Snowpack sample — Buffalo Mountain, Silverthorne, Colorado, USA (2/22/26, 2:02 PM MST)
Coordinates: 39.622, -106.113
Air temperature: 33 °F
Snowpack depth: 63 cm
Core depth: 30 cm
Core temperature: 24.8 °F
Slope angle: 11°, slope face: 116°
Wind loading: low
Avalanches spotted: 0
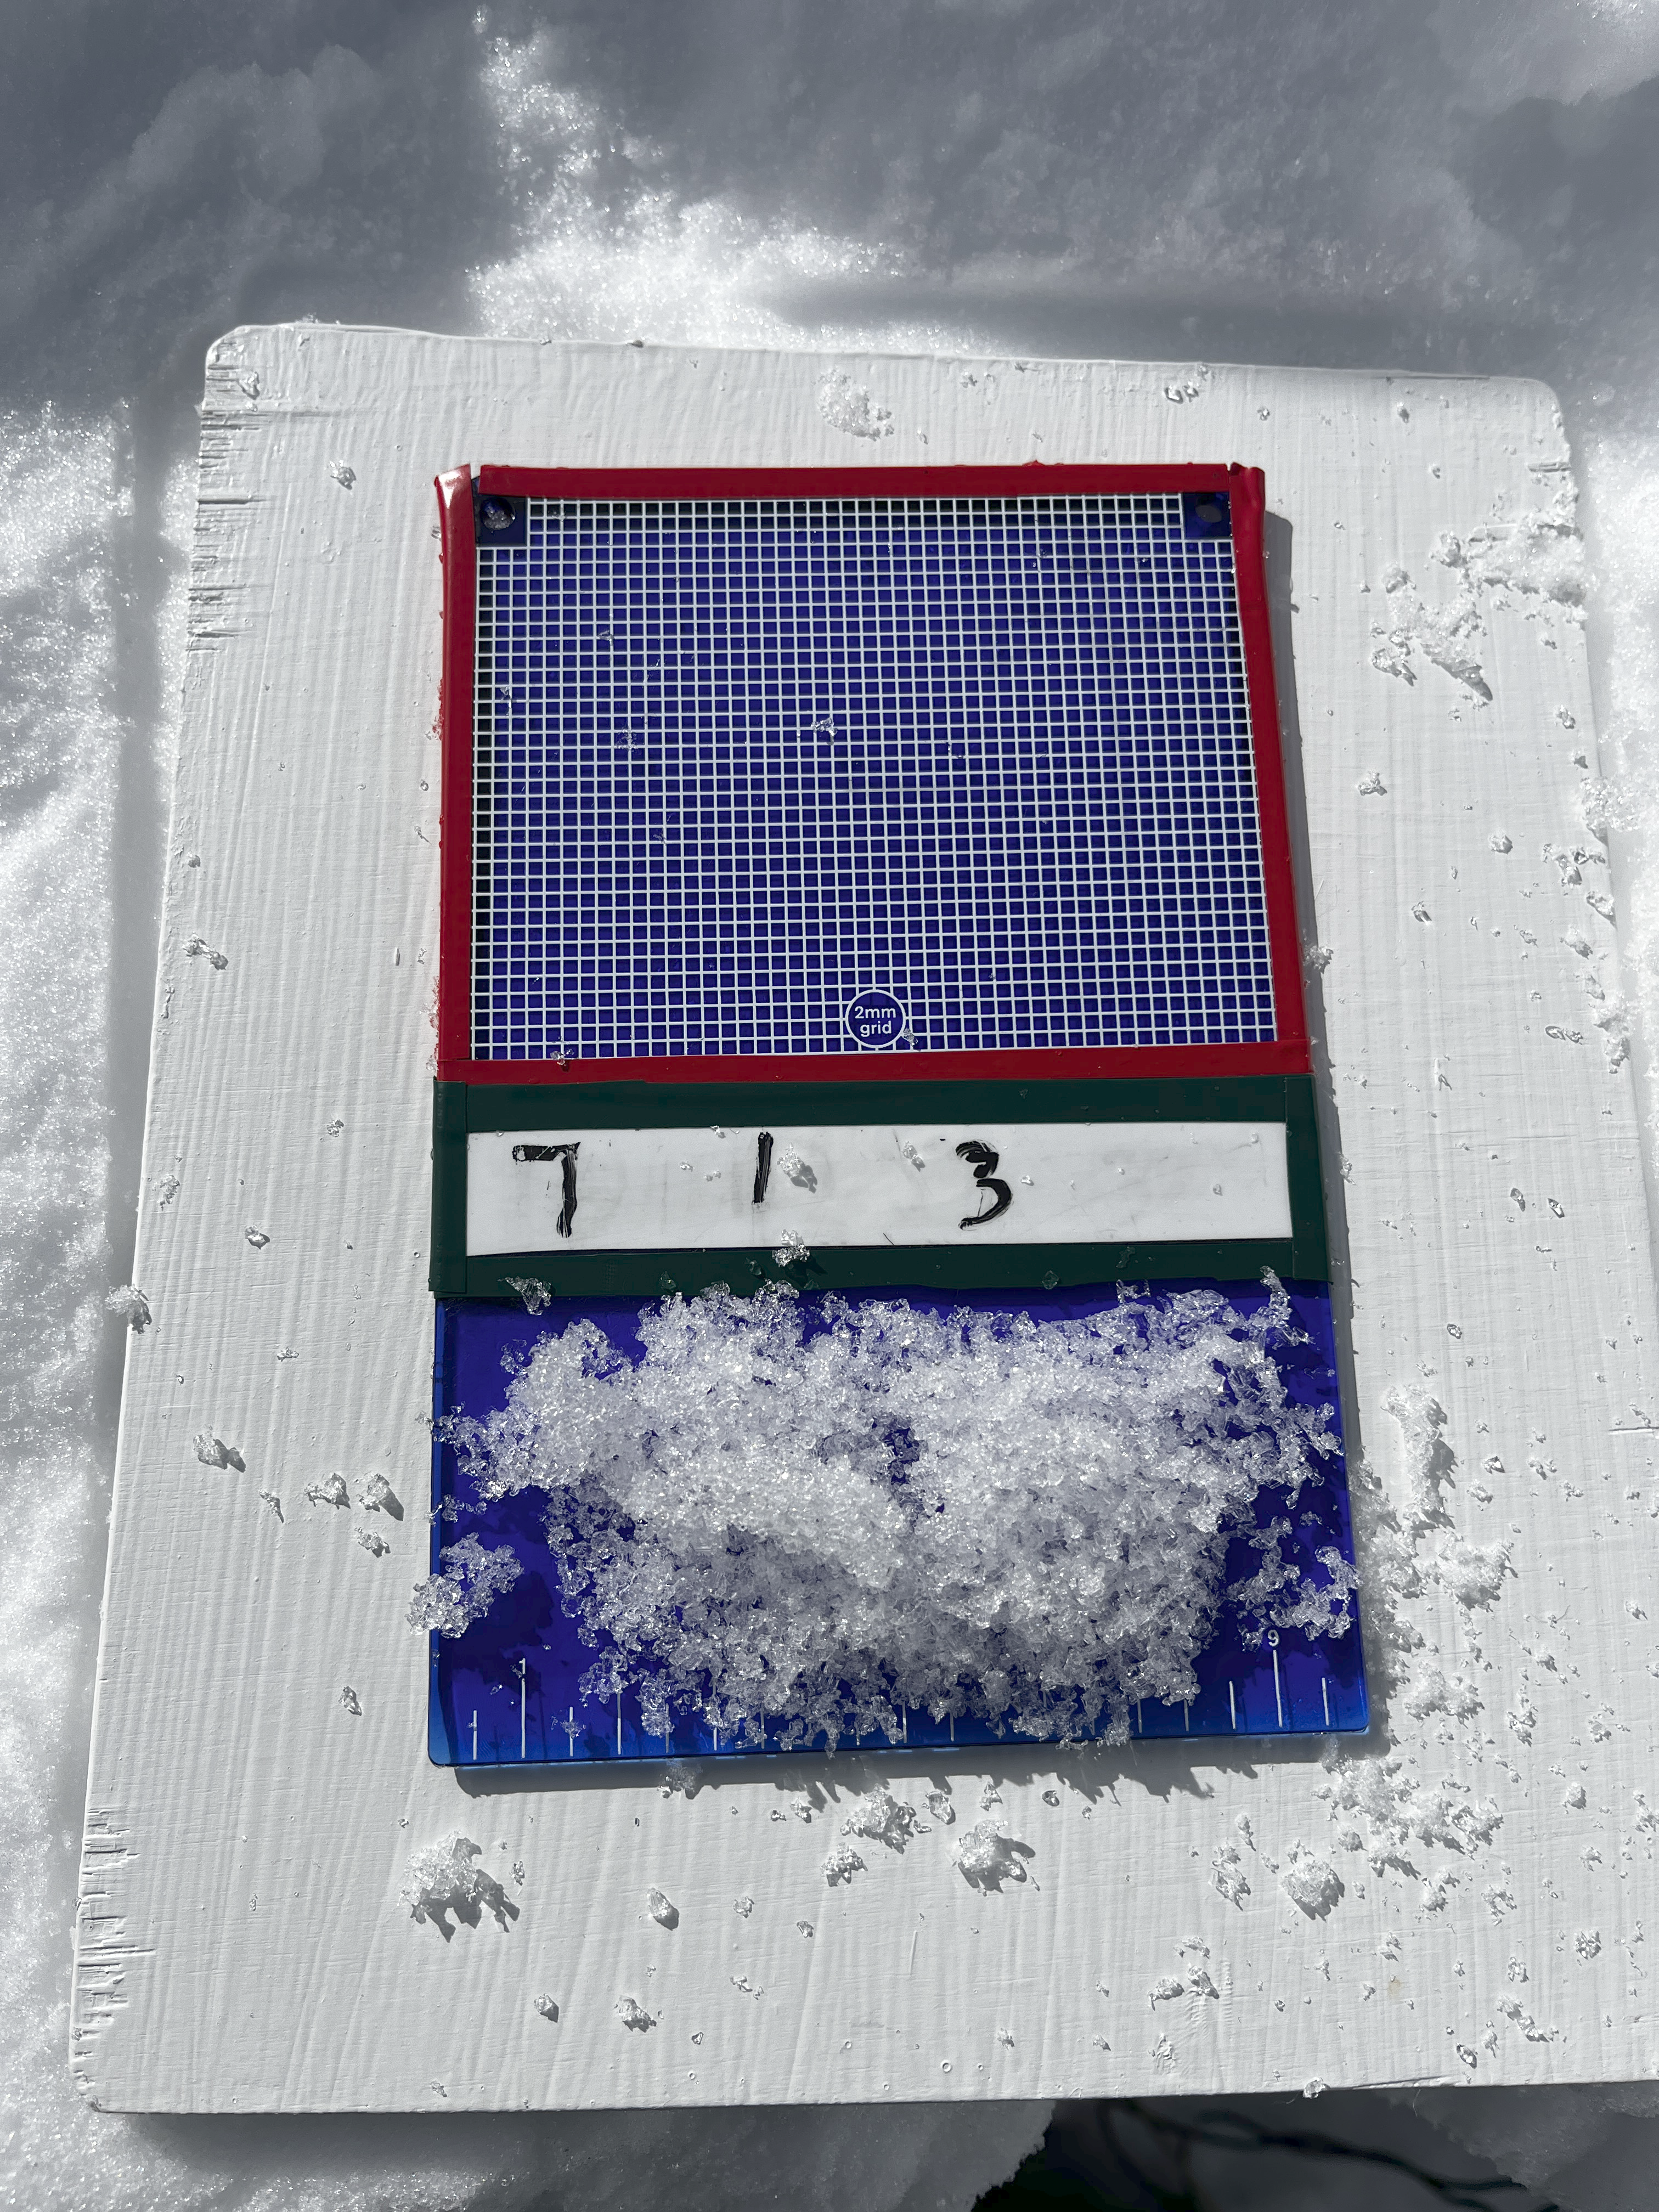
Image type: crystal_card
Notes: In a firebreak similar to site 1, minimal wind loading with no spotted avalanches (not many faces in view though)